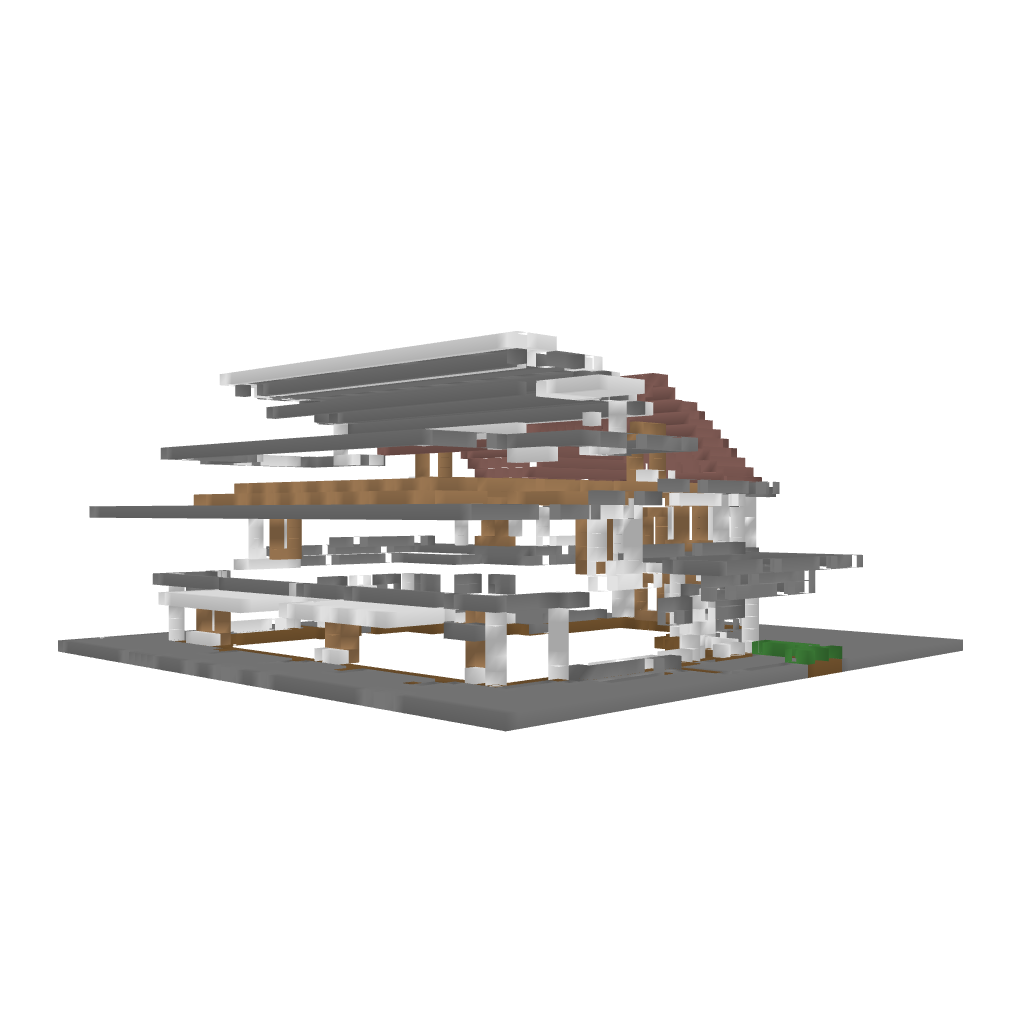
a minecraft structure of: Contemporary Modern House bad low quality